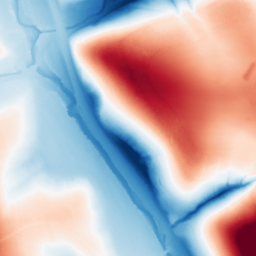
Category: classical
Decomposition family: gaussian_anisotropic
Decomposition parameters: sigma_x: 50
sigma_y: 50
Upsampling method: quadratic
Upsampling parameters: scale: 4
Upsampling scale: 4